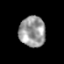
Tissue: prostate
Cell type: Epithelial cells
Senescence score: 0.3619
Nuclear area (px): 784
Mean DAPI intensity: 154.071